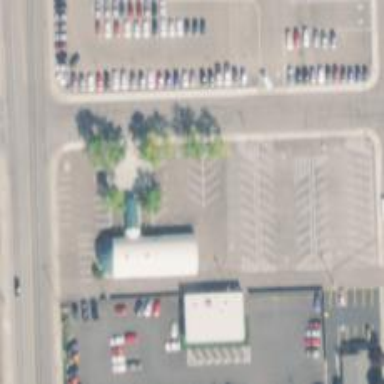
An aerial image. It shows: Retail area.